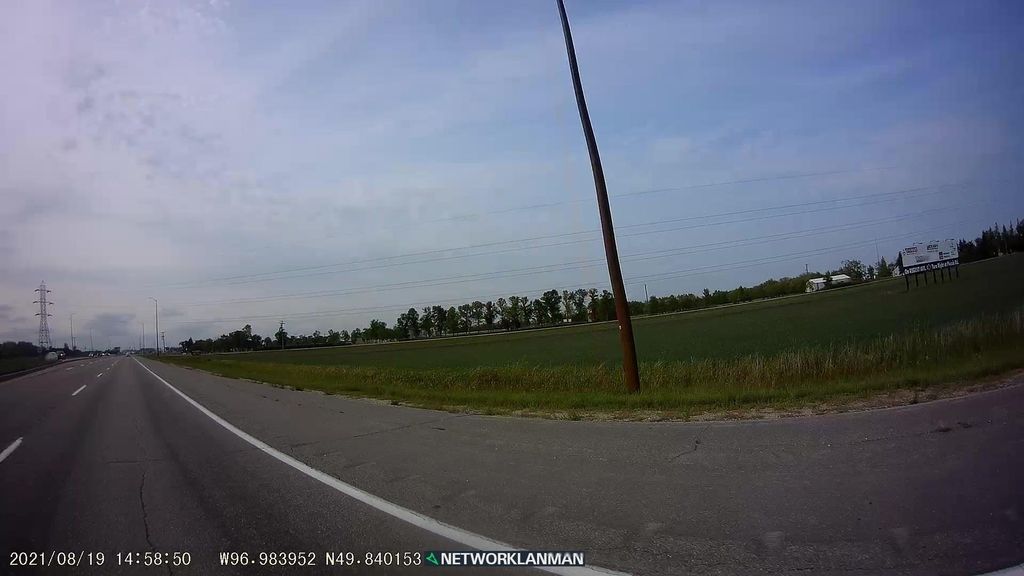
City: winnipeg